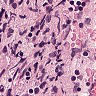
Metastatic tissue present: yes